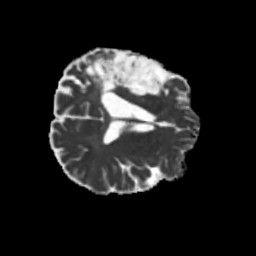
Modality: MD
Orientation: axial
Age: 54
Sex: male
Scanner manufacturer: siemens
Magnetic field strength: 3 T
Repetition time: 5.25 s
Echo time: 0.08 s